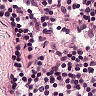
Metastatic tissue present: no